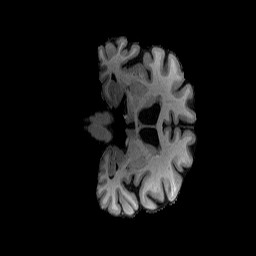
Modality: T1w
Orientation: coronal
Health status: healthy